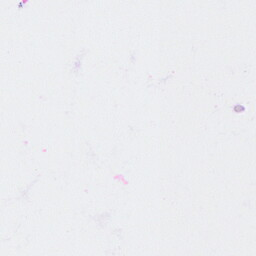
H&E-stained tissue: Ovarian